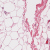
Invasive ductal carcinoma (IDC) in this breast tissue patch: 0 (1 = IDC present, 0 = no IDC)